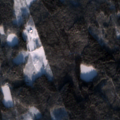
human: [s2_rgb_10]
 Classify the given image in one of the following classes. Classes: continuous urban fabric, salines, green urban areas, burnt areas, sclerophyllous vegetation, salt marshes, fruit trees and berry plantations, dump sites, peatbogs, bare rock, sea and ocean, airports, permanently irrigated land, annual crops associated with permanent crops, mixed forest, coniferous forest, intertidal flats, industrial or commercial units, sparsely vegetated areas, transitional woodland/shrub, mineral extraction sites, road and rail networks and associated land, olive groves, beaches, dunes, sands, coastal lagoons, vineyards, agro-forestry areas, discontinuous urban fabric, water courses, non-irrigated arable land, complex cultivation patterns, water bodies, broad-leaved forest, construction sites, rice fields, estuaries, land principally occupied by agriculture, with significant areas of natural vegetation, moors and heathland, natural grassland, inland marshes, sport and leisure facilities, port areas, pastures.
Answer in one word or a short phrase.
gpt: coniferous forest, mixed forest, transitional woodland/shrub